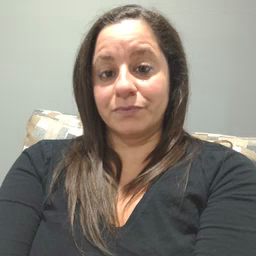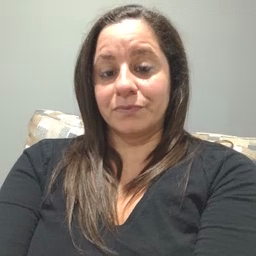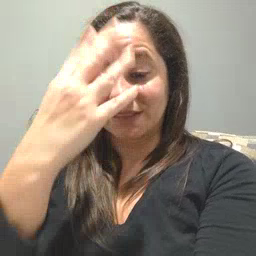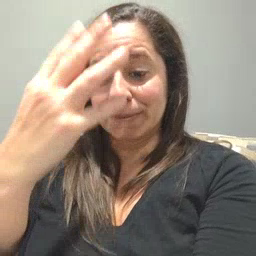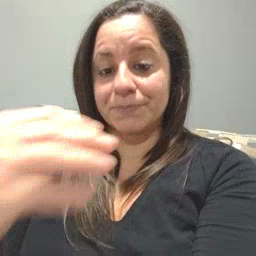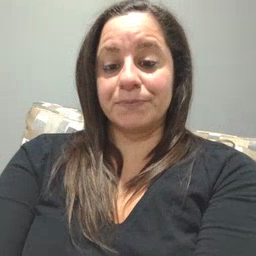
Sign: sleepy